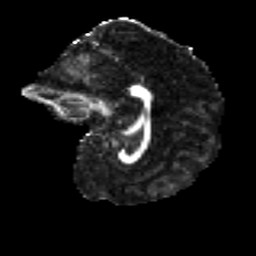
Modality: FA
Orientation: sagittal
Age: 42
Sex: female
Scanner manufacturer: ge
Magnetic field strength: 3 T
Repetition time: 7.8 s
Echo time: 0.0606 s